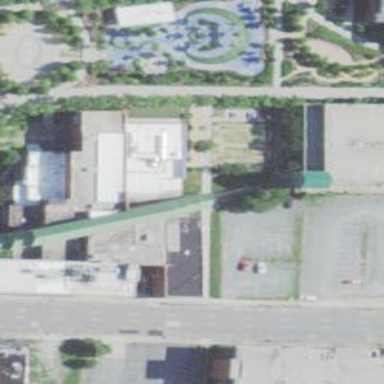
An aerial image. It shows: Arts centre located in building.